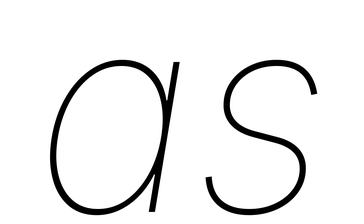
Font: Inter-Italic_Thin_Italic